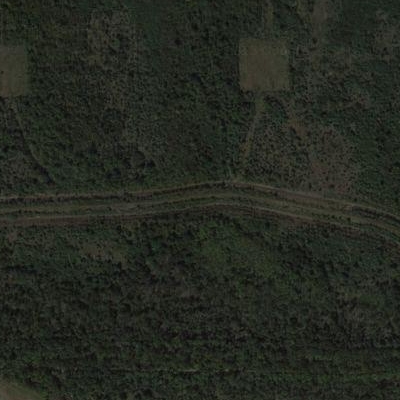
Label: Forest